Field crop: maize
Growth stage: 2
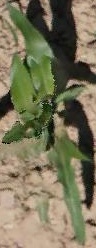
Species: maize